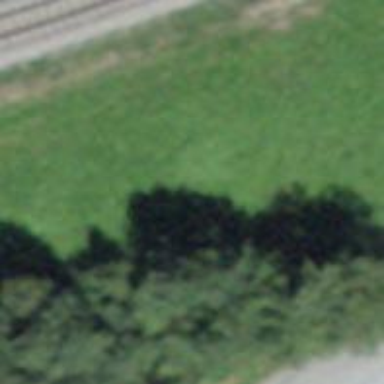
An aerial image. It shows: Pole with roof-covered pipeline marker.